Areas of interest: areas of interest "Residential"
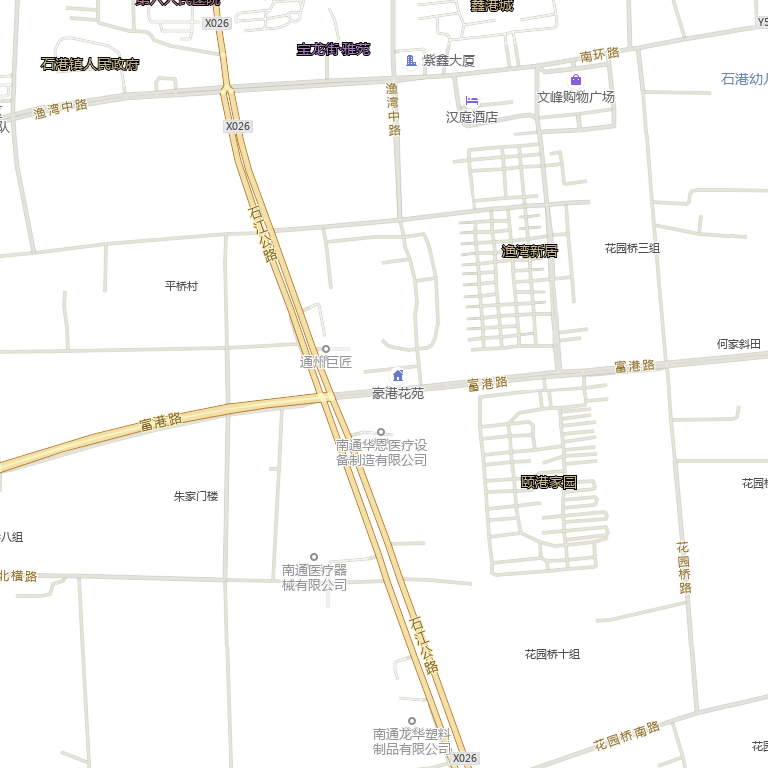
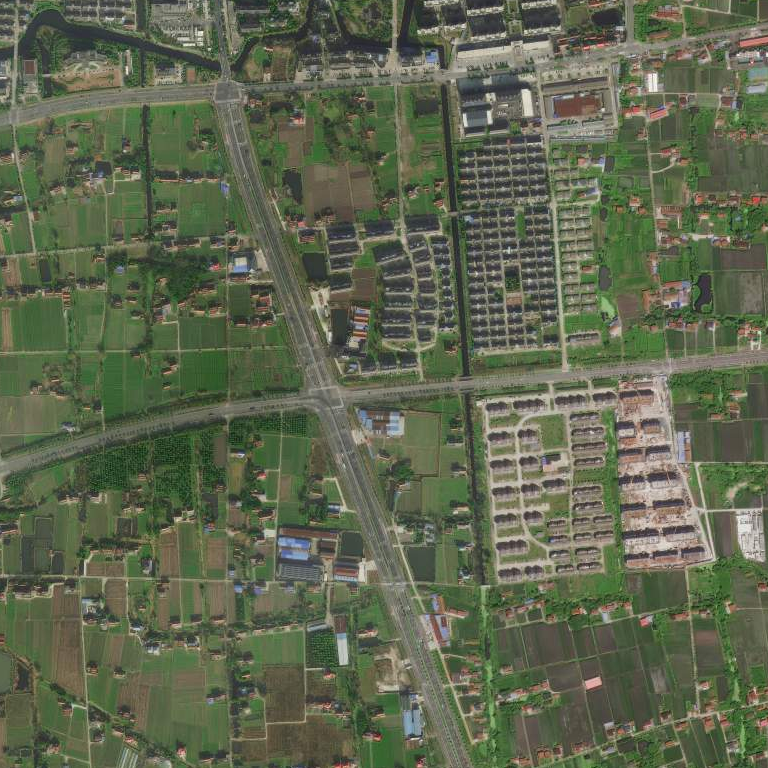